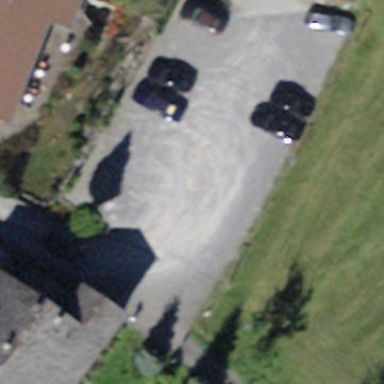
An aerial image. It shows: Parking area with surface.